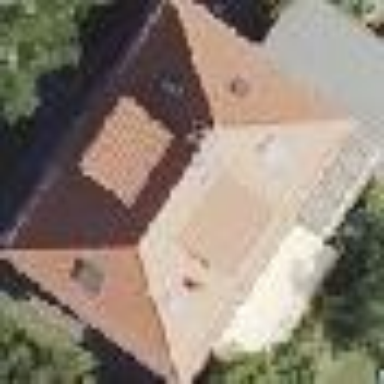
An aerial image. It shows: Detached building with hipped roof.